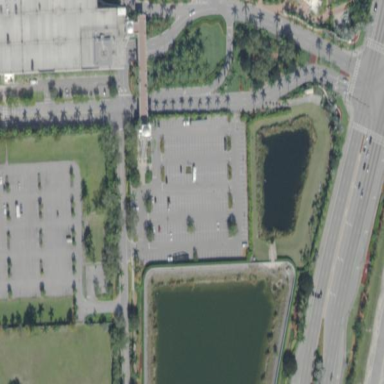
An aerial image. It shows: Parking area with surface.